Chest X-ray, AP view. Patient: 31 years old, sex F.
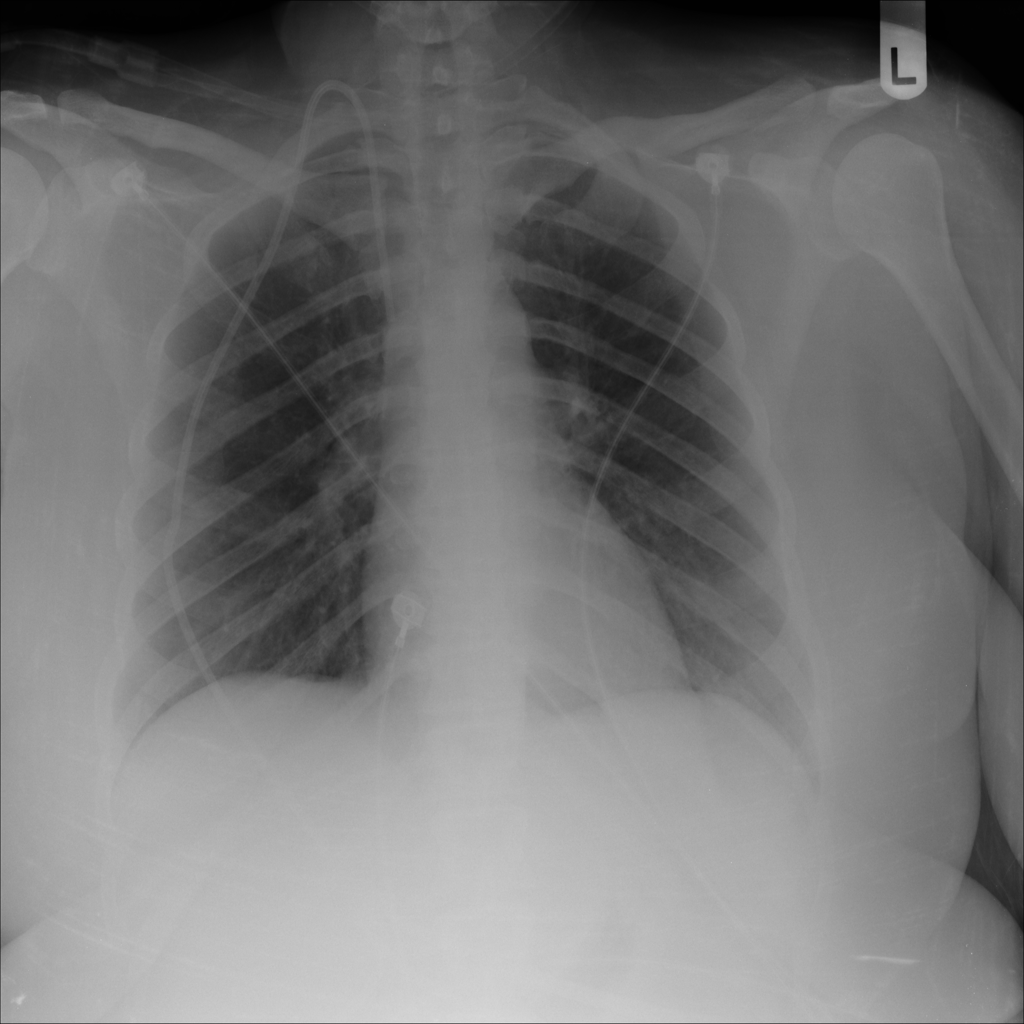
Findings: No Finding